Question: Now Whilst I can add a clause to the WIQL that compares one field to the value of other field (Which I had to ask you kind folks in stack exchange how to do in <URL>
I am struggling to find a way of querying the sum of two fields.
For example:
This query clause works;
'''
And Completed Work > [Field] Remaining Work
'''
What I really want is something along the lines of;
'''
And Completed Work > [Field] Remaining Work+Original Estimate
'''
The problem is either this cannot be done, or my as to the correct syntax for summing two field values have all been wrong.
Specifying two filenames separated with a just yields a
Similarly guessing at a "macro" like Sum(Remaining Work+Original Estimate) or Sum(Remaining Work,Original Estimate) results in the same.
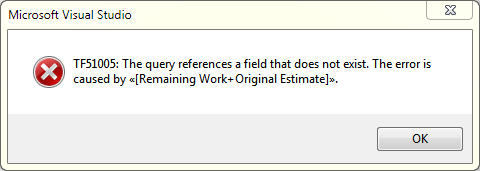
Answer: What you want is not possible. Your options are to use:
1) the object model to write C# code that iterates over the work items from a query and do the math yourself
2) run the query in excel and do the calculations and filter in excel
3) use ssrs to create a report that does the math for you
If you think this is important, you can always post your suggestion on user voice: <URL>